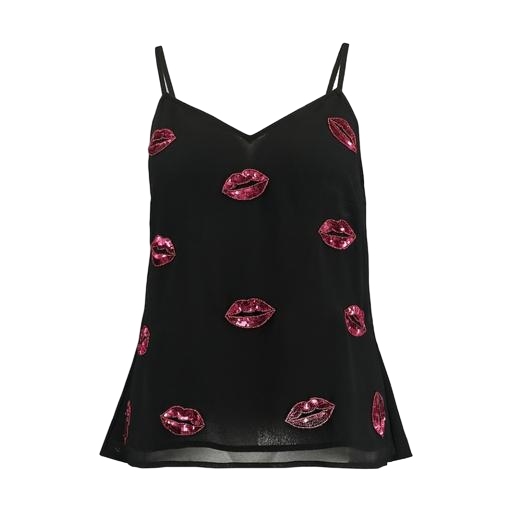
black embroidered camisole vest, black amy flock mesh longline cami, black limited edition ring detail cami, white background